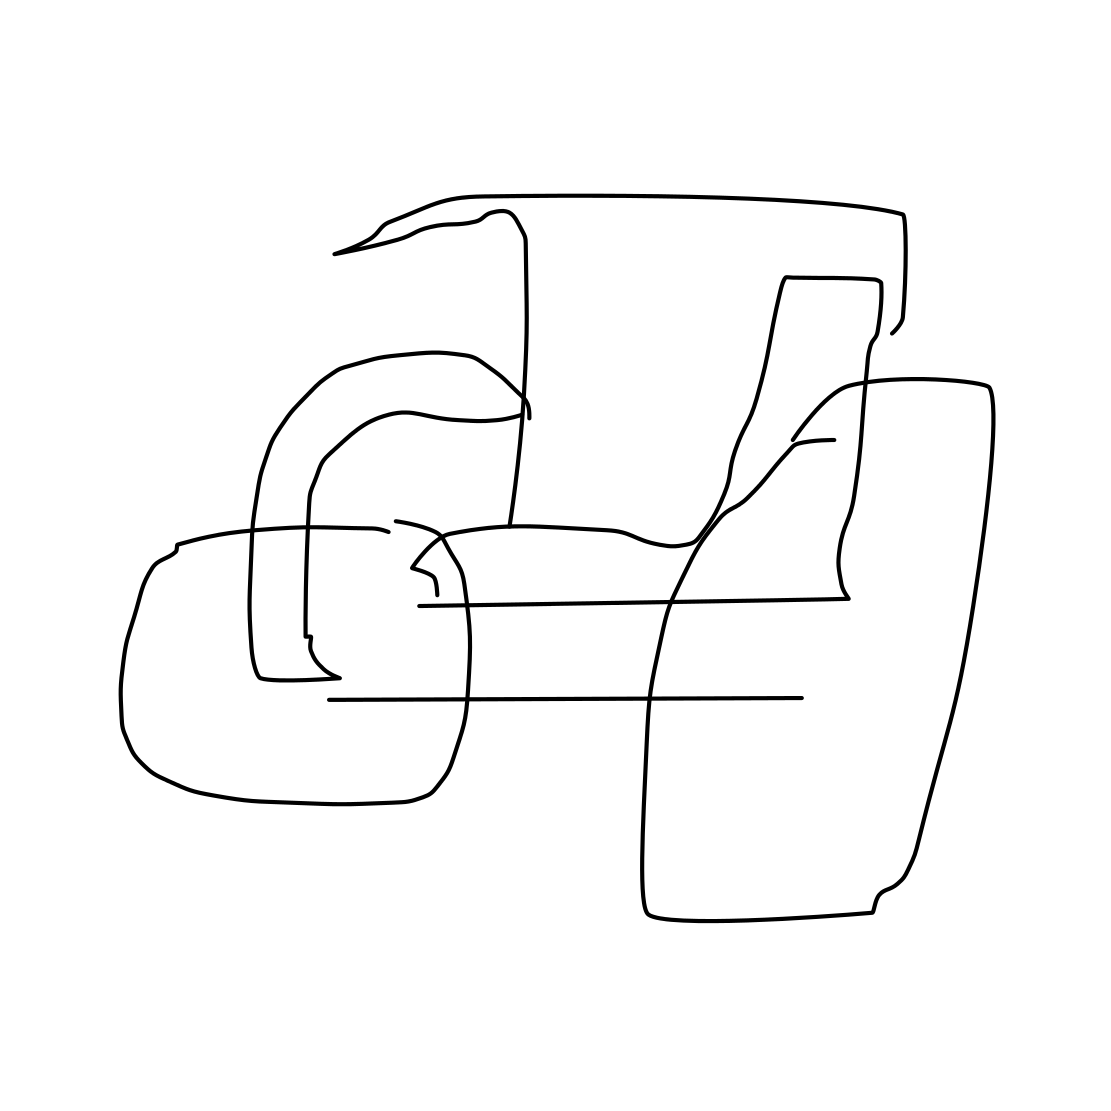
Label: bulldozer